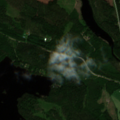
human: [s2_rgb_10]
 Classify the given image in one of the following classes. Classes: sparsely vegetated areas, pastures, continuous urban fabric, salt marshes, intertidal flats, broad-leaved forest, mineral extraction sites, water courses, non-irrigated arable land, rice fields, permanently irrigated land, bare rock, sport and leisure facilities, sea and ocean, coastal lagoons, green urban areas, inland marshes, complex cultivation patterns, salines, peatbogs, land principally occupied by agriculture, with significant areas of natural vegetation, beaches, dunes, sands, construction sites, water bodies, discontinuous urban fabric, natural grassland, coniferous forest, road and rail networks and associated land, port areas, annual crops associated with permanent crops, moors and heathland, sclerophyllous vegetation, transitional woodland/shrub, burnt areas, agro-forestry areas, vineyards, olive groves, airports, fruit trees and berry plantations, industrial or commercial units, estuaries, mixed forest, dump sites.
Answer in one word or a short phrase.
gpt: broad-leaved forest, coniferous forest, mixed forest, transitional woodland/shrub, water bodies